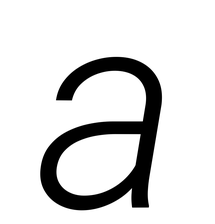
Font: Roboto-Italic_Light_Italic